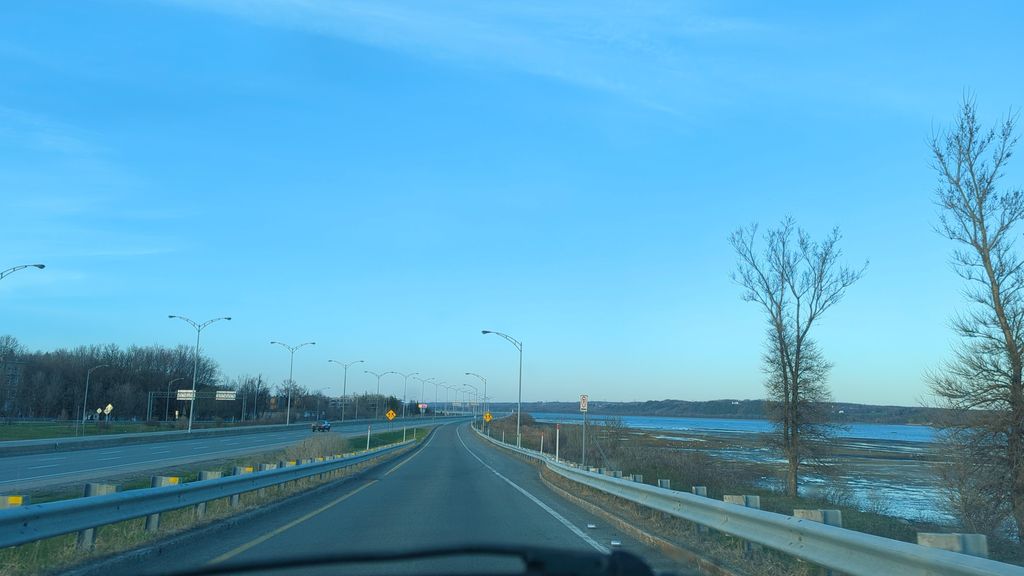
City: quebec_city